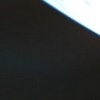
Label: space